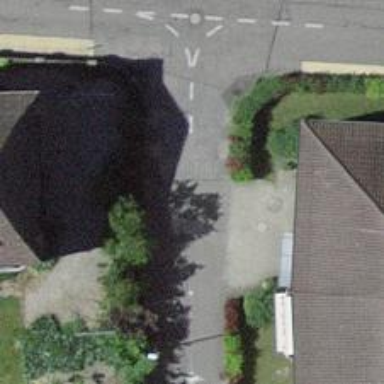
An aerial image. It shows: Residential road with asphalt surface and no sidewalks.